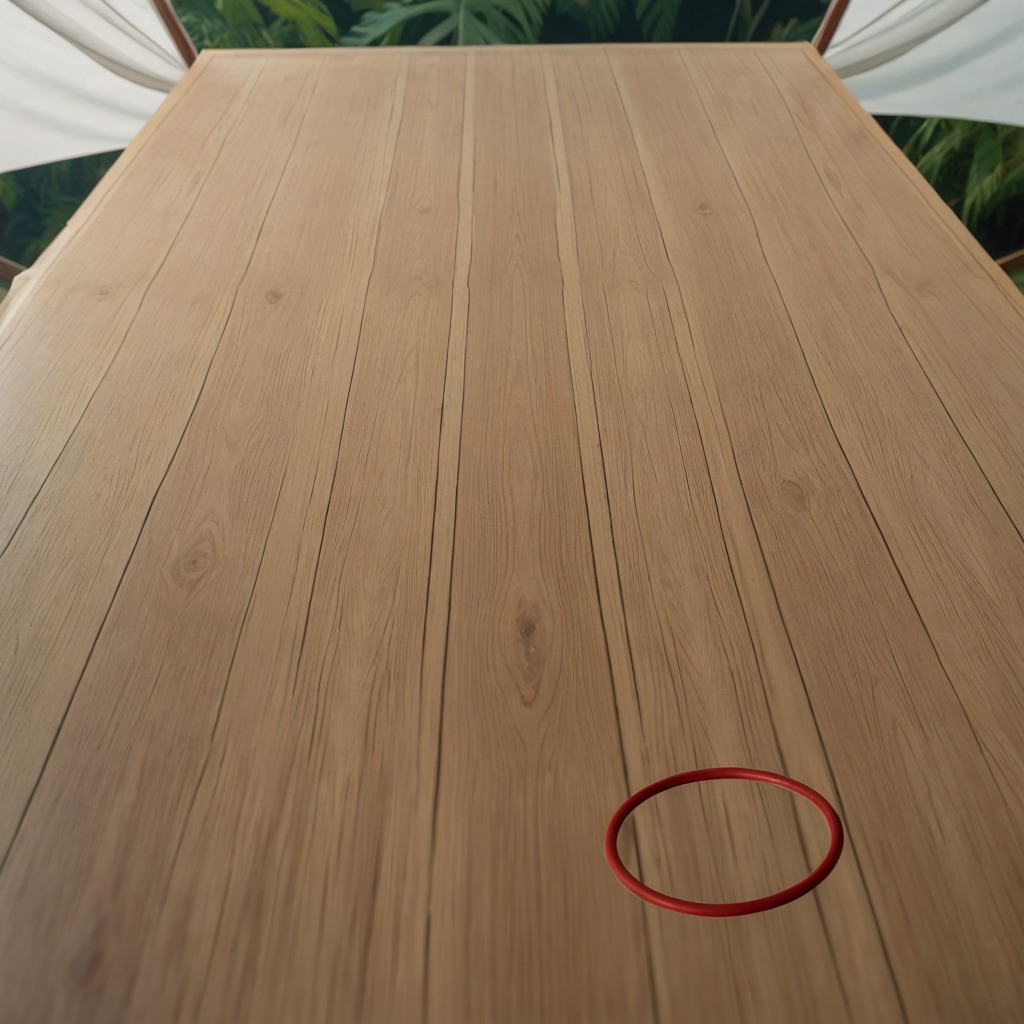
A rubber O-ring is lying on a wooden table inside a jungle field workshop tent.